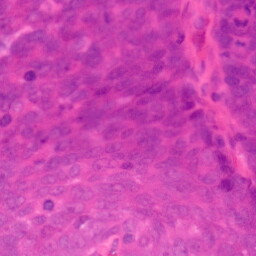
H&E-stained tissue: Colon